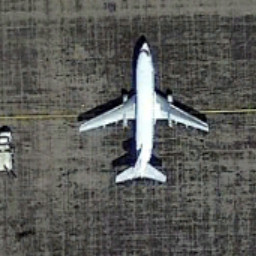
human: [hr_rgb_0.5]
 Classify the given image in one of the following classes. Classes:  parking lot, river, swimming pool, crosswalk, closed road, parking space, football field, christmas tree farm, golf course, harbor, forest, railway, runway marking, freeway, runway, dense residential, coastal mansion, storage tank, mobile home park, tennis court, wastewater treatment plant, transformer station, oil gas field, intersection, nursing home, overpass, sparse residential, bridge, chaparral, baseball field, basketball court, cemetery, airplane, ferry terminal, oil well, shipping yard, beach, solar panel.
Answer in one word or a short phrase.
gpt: airplane